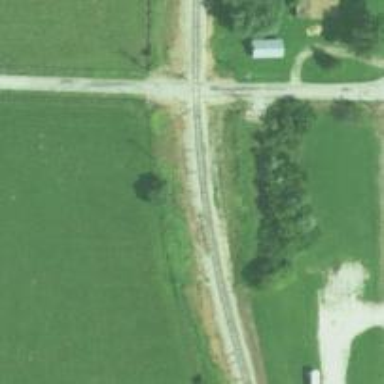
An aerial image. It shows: Rail spur service.